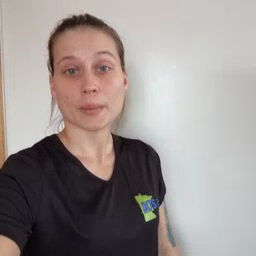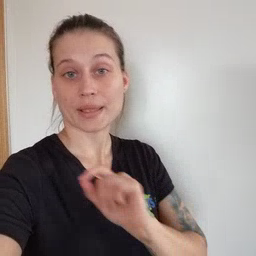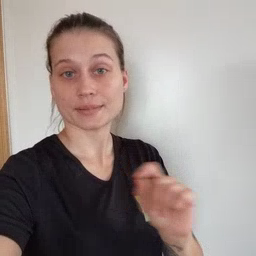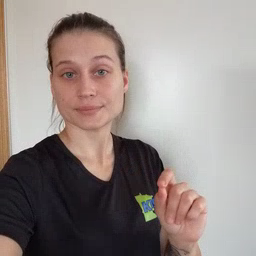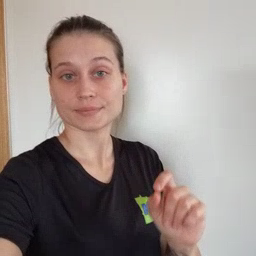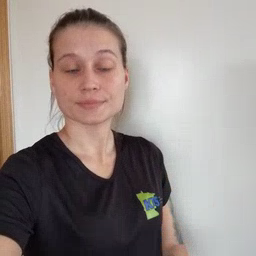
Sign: pen